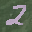
Label: 2